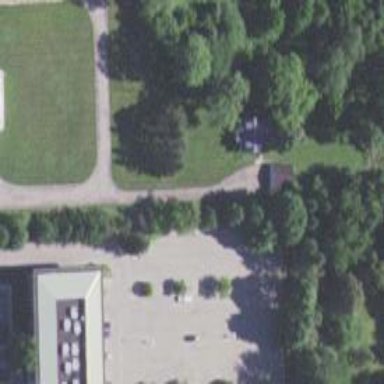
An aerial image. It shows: Parking area.